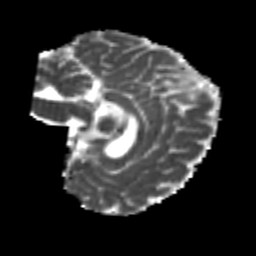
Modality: MD
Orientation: sagittal
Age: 22
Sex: female
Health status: healthy
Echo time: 0.074 s